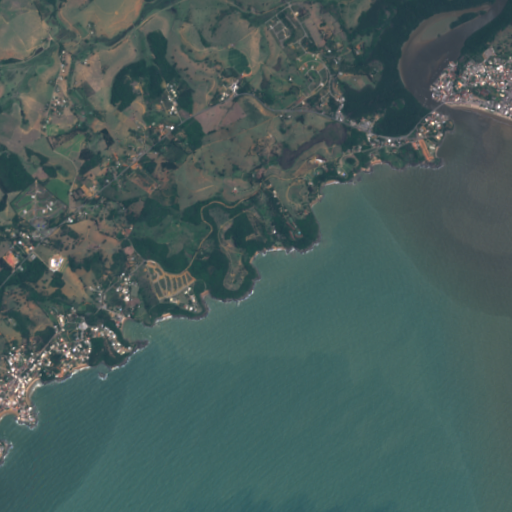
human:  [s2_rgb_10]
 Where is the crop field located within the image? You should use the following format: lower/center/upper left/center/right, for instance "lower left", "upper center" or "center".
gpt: The crop field is located in the upper left of the image.
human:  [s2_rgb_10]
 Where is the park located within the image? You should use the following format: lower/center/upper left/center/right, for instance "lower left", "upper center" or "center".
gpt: The park is located in the upper right of the image.
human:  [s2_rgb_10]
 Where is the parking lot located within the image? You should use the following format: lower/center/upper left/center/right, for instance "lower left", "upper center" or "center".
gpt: The parking lot is located in the upper right of the image.
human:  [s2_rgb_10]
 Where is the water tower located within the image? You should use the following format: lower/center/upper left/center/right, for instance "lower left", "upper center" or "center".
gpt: The water tower is located in the upper right of the image.
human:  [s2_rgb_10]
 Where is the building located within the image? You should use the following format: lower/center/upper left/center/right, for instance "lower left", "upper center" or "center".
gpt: There is no building in the image.